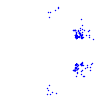
Particle: pion